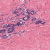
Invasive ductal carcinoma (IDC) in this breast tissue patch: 0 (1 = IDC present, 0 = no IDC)